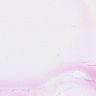
Metastatic tissue present: no